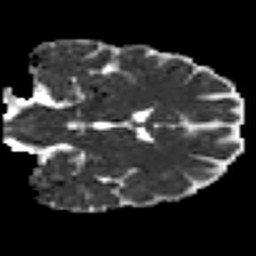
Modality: MD
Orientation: coronal
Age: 48
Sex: male
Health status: ill
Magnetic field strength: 3 T
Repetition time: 8.4 s
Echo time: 0.0926 s